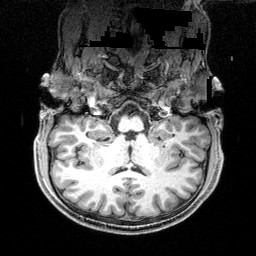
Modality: T1w
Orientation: sagittal
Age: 24
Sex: male
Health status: healthy